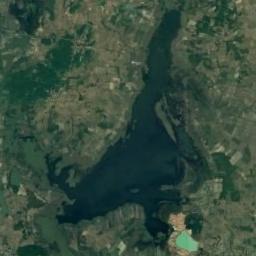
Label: lake